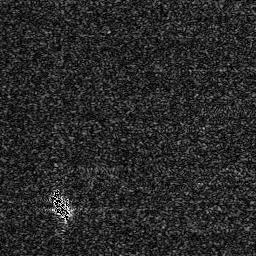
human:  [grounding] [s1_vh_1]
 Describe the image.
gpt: In the satellite image, there is  <ref>1 medium ship </ref> <box>[[19, 74, 26, 85, 0]]</box> located at bottom left.